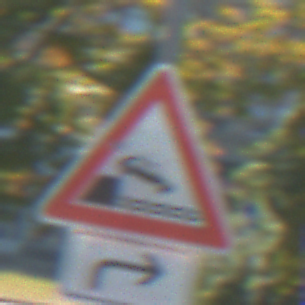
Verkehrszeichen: Ufer
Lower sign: RichtungsangabeDurchPfeile5
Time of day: Midday
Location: Outdoor (Urban)
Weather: Clear
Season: NotSpecified
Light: Natural